Field crop: maize
Growth stage: 2
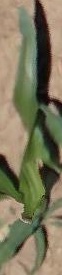
Species: maize